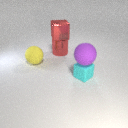
small cyan rubber cube to the right of large red metal cylinder